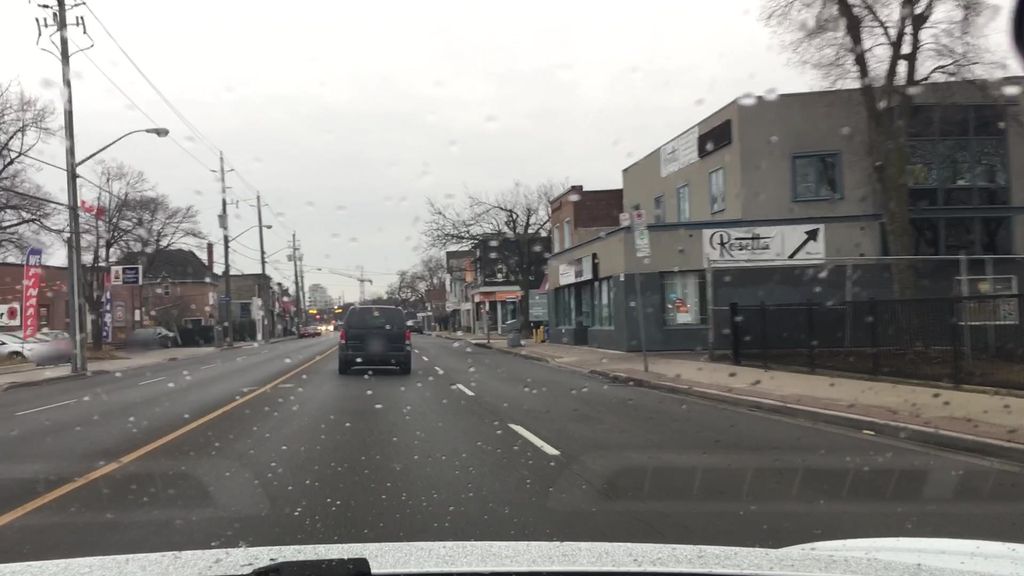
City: toronto